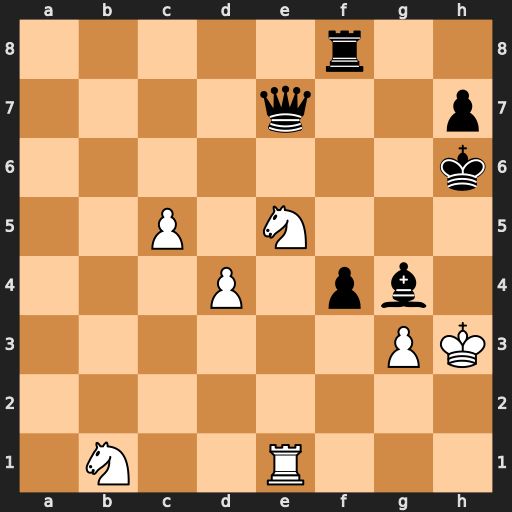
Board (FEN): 5r2/4q2p/7k/2P1N3/3P1pb1/6PK/8/1N2R3
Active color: w
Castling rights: -
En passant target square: -
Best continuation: Nxg4+ Kg6 Rxe7